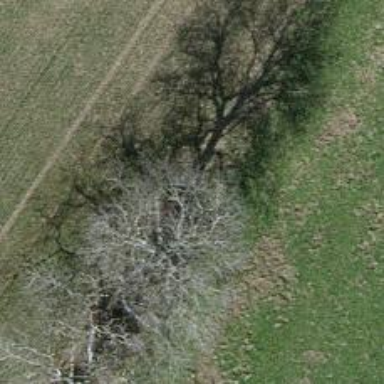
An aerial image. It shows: Beautiful tree in nature.